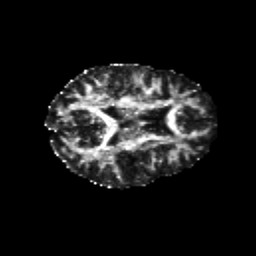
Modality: FA
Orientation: axial
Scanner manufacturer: siemens
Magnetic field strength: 3 T
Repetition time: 6.8 s
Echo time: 0.093 s